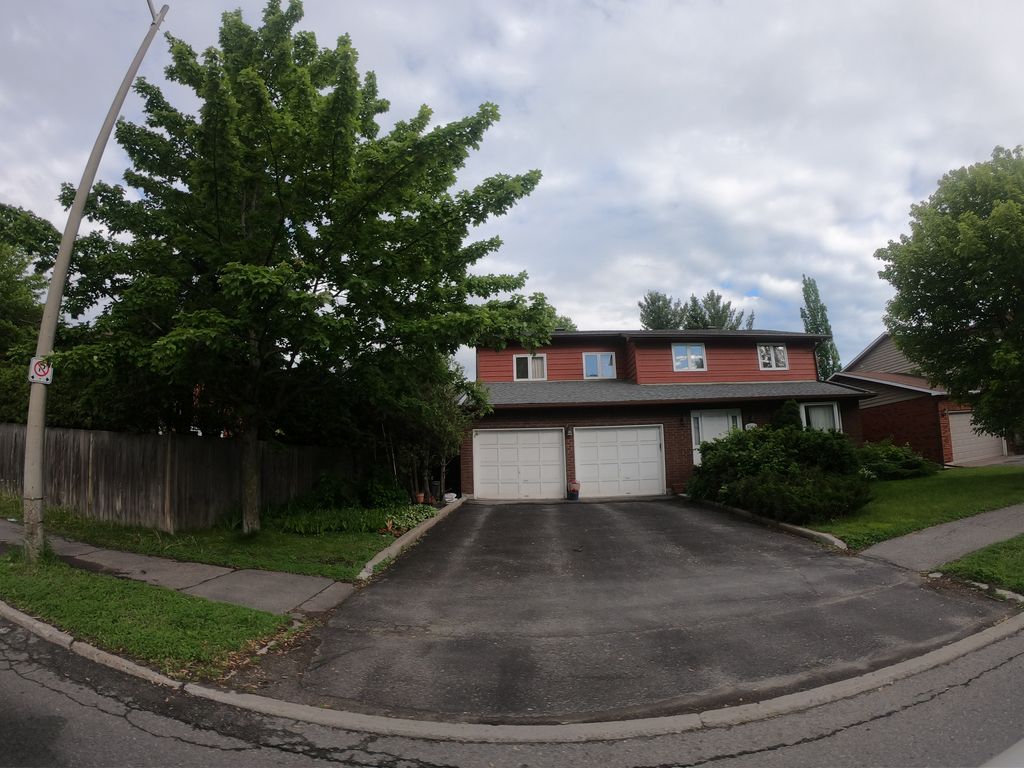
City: ottawa-gatineau